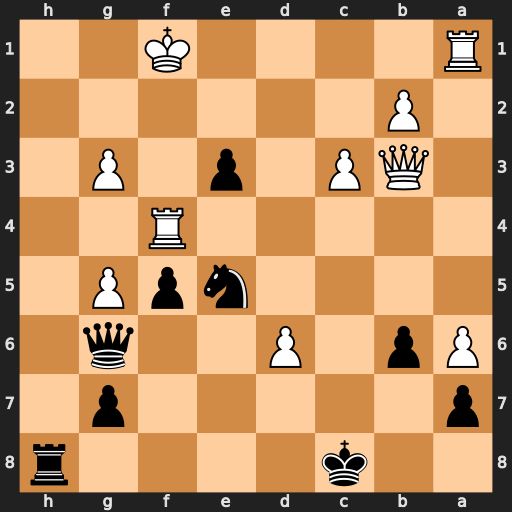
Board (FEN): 2k4r/p5p1/Pp1P2q1/4npP1/5R2/1QP1p1P1/1P6/R4K2
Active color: b
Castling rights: -
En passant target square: -
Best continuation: Qxd6 Rd4 Rh1+ Ke2 Rh2+ Kd1 e2+